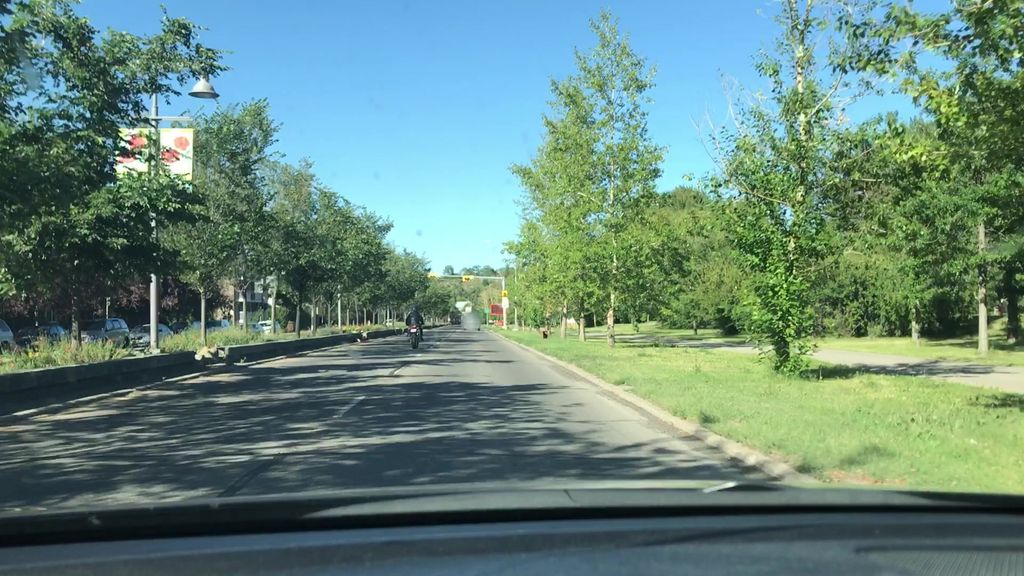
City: calgary